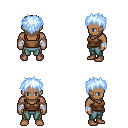
a pixel art fantasy rpg character, male body template, human, dark skin, brown pirate shirt, teal pants, white cyan bedhead hairstyle, white cloth bandages, four views (front, back, left, right), 2x2 character sprite sheet, small pixel art, hard edges, no anti-aliasing